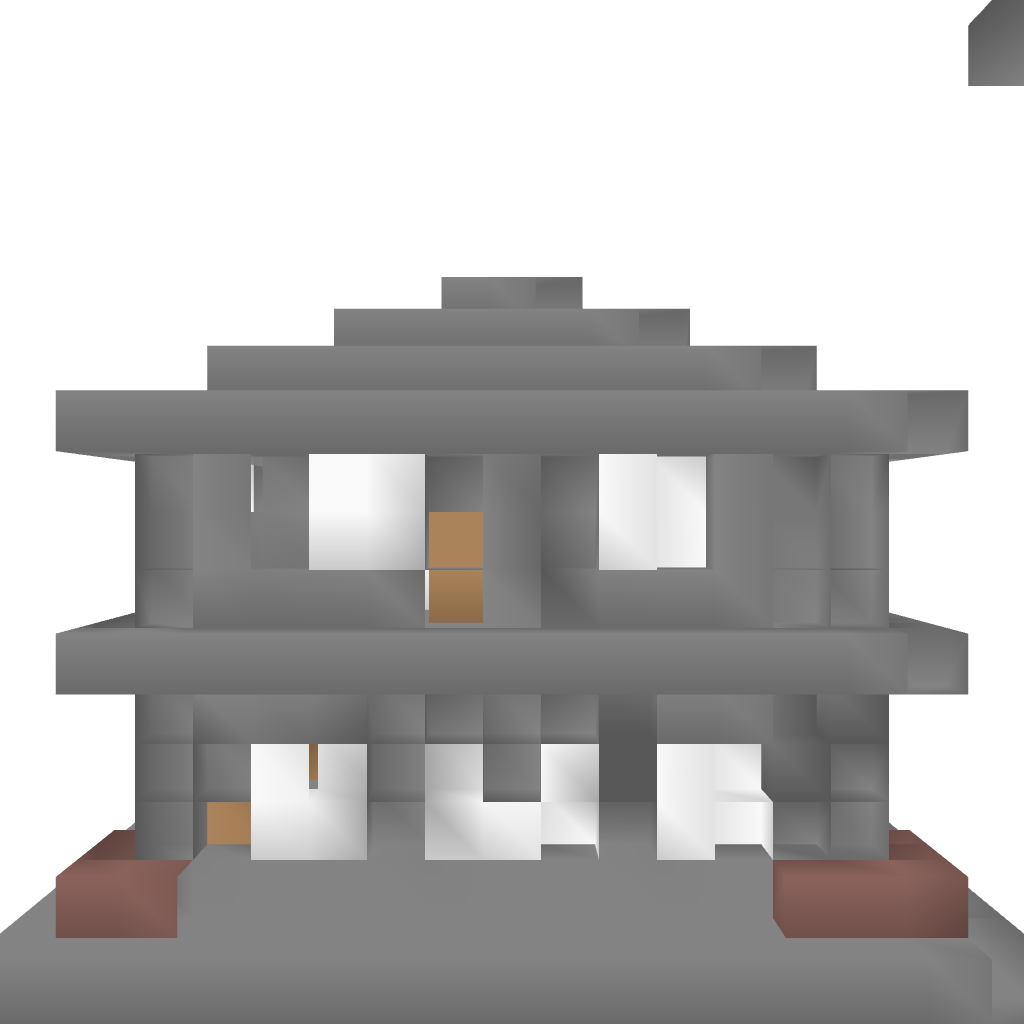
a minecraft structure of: BigHouse good quality